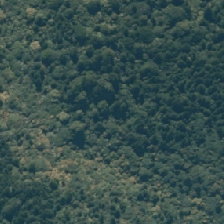
Land cover: indigenous_forest